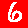
Digit: 6